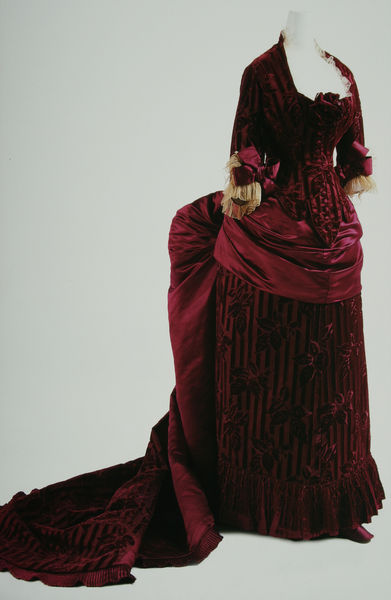
Titel: Empfangskleid
Künstler: Charles Frederick Worth
Standort: Kyoto (Japan)
Institution: Kyoto Costume Institute
Schlagwörter: blau, dunkel, weiß, ausschnitt, blume, blumen, elegant, frankreich, frau, kleid, schwarz, blüten, dame, rose, rot, tuch, beige, mode, muster, ornament, rock, schleife, alt, band, barock, falten, kleidung, kragen, lang, samt, spitze, ärmel, kostüm, stoff, saum, schleifen, dekoltee, knopf, seide, statue, schärpe, schleppe, taille, modell, mieder, schuhe, schwer, französisch, bordüre, falte, dunkelrot, floral, ornamente, gestreift, streifen, robe, rüsche, rüschen, knöpfe, raffung, abendkleid, foto, fotografie, photographie, pink, dreiviertel, manschetten, schuh, festlich, puppe, photo, biedermeier, tiefrot, geschnürt, antik, tageskleid, korsett, weinrot, gerafft, bänder, textil, verzierungen, bordeaux, taft, korsage, fot, purpur, bund, gewickelt, bodenlang, turnüre, karmin, pompös, borten, rüschchen, blumne, keid, rockoko, auschnitt, aufwendig, kyoto, textilkunst, kleiderpuppe, kleidungsstück, achwarz, dreiviertelärmel, gerüscht, kostümkunde, plisiert, karsett, kurzschleppe, weichsel, wildkirsche, zinoberrot, dekoltet, seidenrose, schwerpe